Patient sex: M
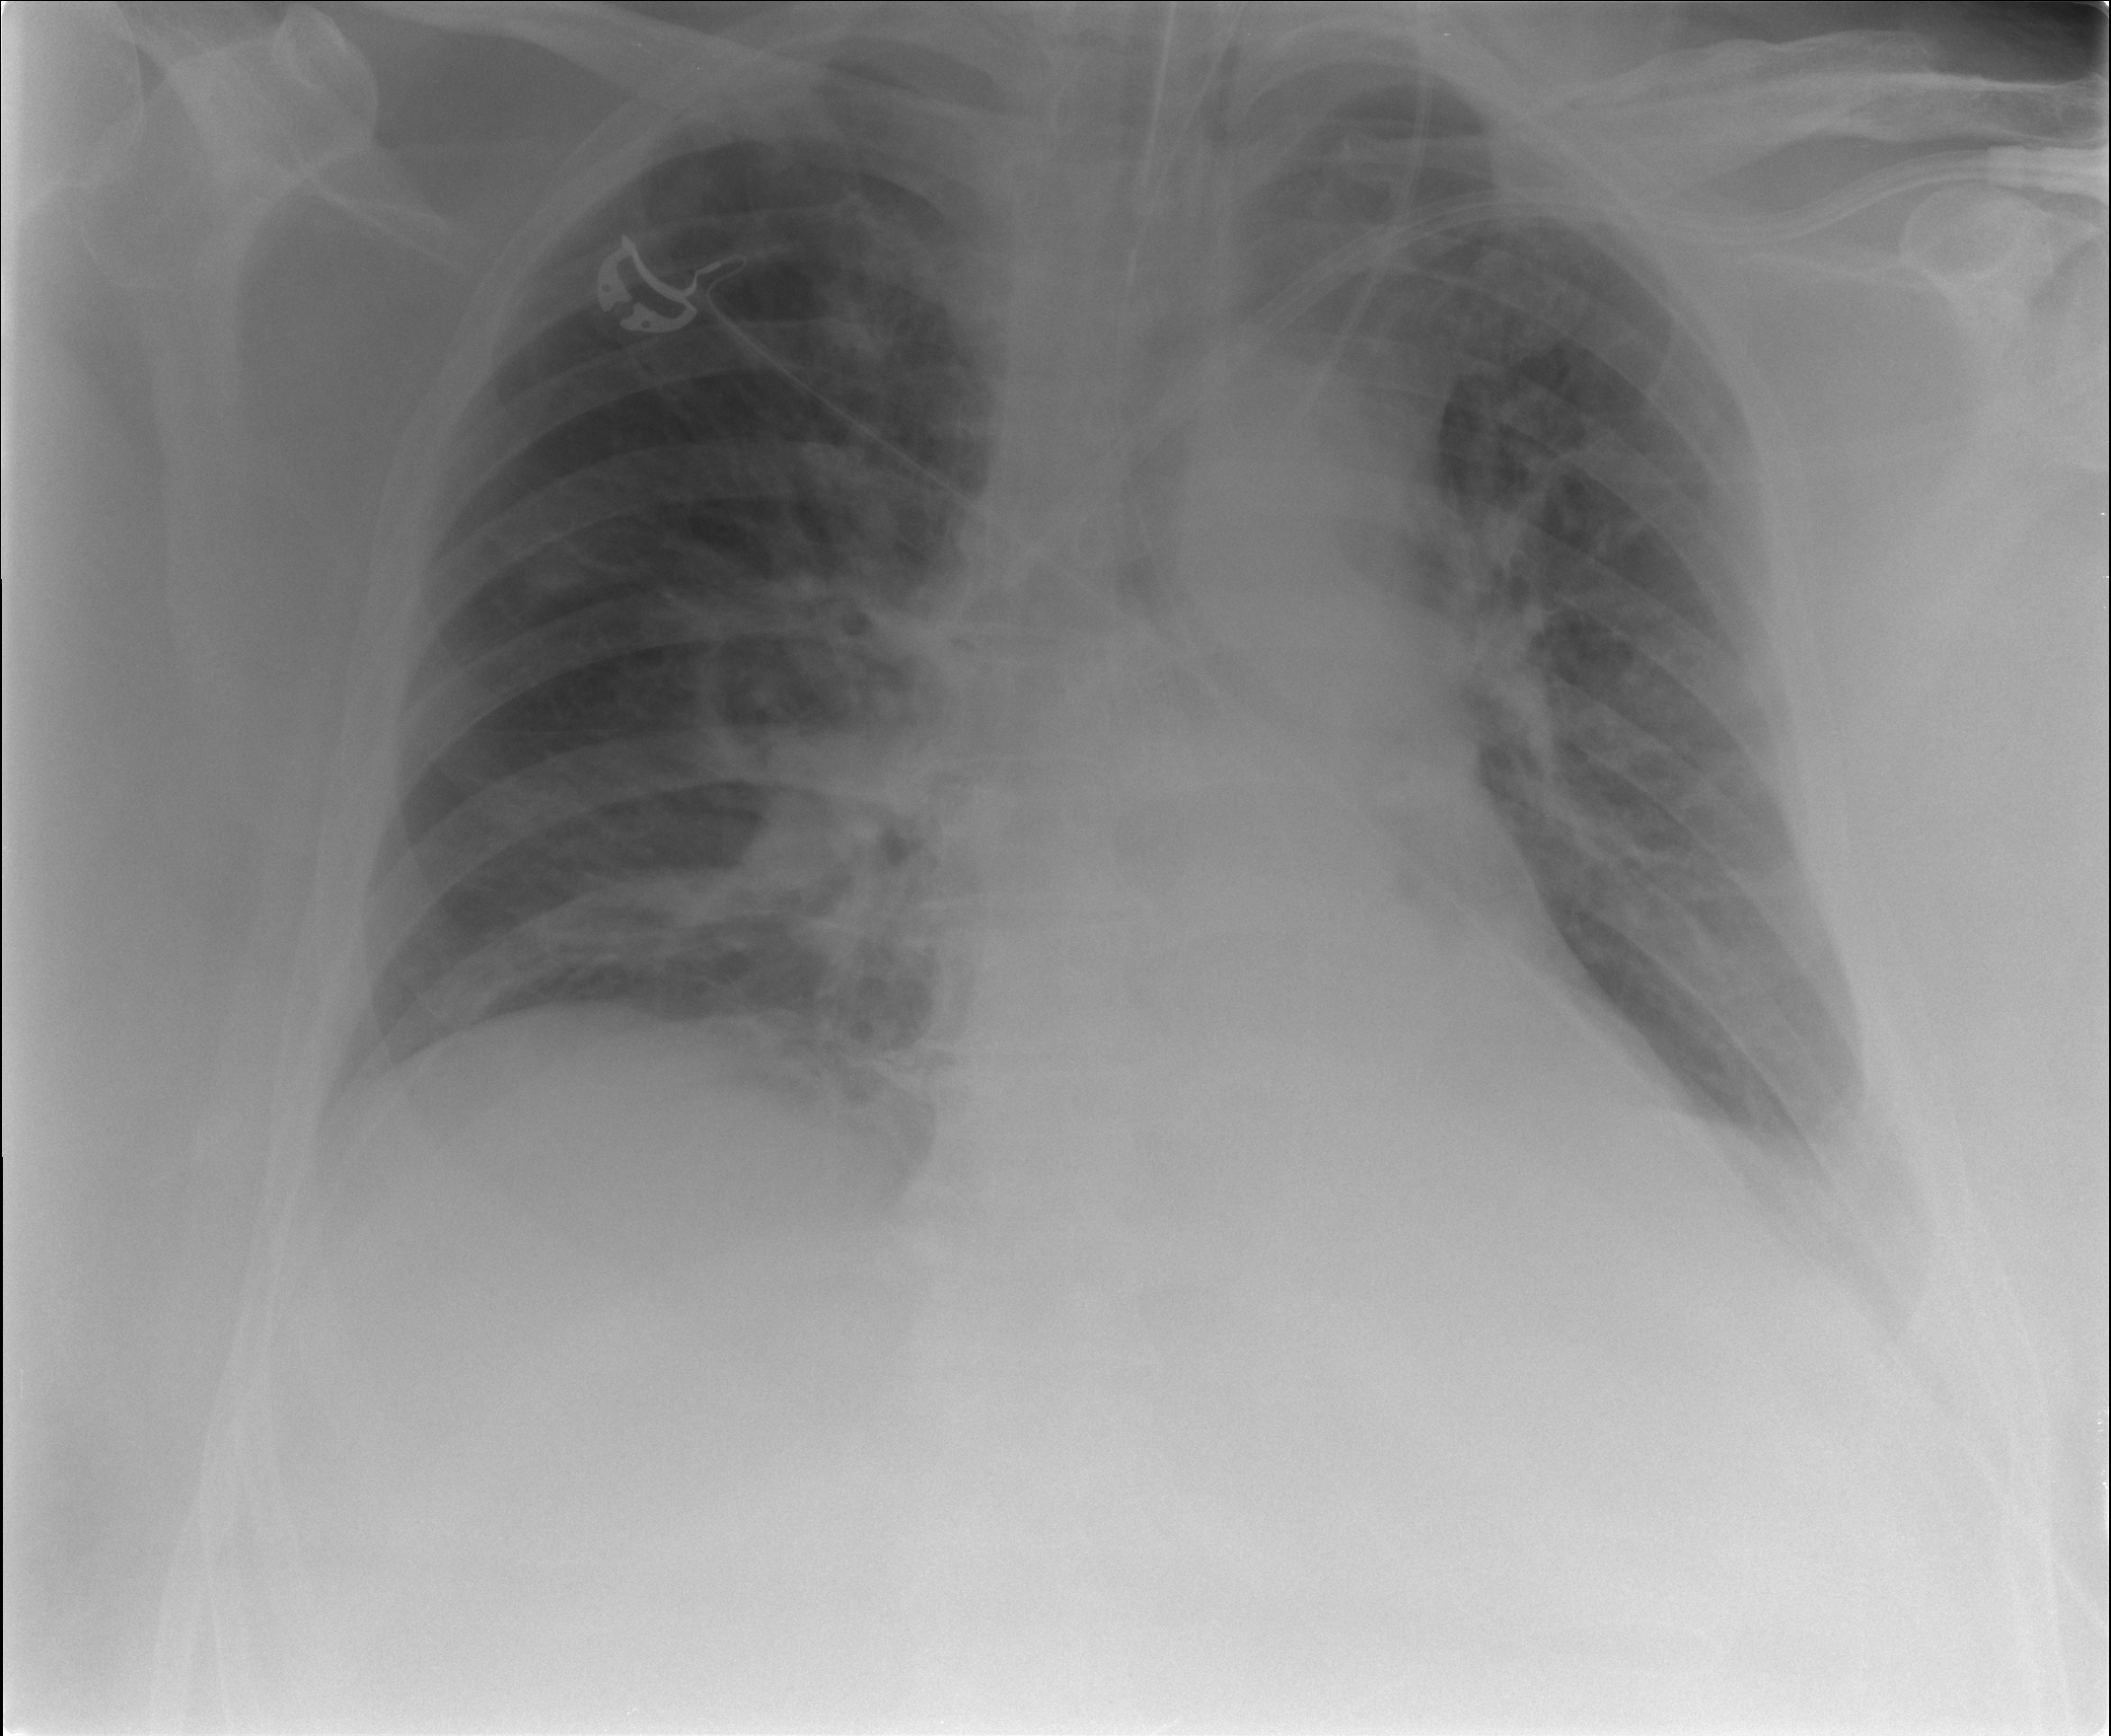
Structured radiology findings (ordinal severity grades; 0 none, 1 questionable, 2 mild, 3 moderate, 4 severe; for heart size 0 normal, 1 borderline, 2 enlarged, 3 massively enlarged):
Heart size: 0
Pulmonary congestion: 3
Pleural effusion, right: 2
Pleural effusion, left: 2
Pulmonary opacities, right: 2
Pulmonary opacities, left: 0
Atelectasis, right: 2
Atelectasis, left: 2